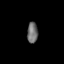
Tissue: prostate
Cell type: Endothelial cells
Senescence score: 0.6939
Nuclear area (px): 220
Mean DAPI intensity: 108.45